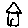
Label: house